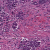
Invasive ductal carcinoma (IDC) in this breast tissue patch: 1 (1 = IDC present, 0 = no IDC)